Field crop: maize
Growth stage: 1
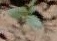
Species: datura